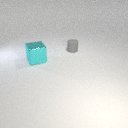
large cyan metal cube in front of small gray rubber cylinder